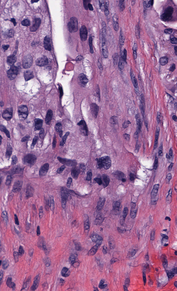
Tumor epithelial tissue: yes
Tumor-associated stroma tissue: yes
Normal tissue: no